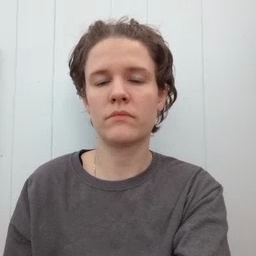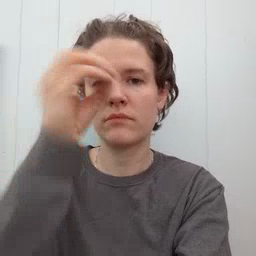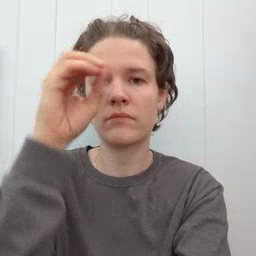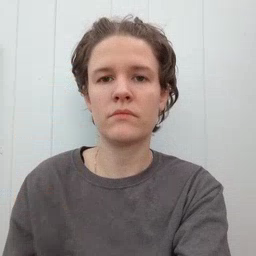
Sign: owl